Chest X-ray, PA view. Patient: 64 years old, sex M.
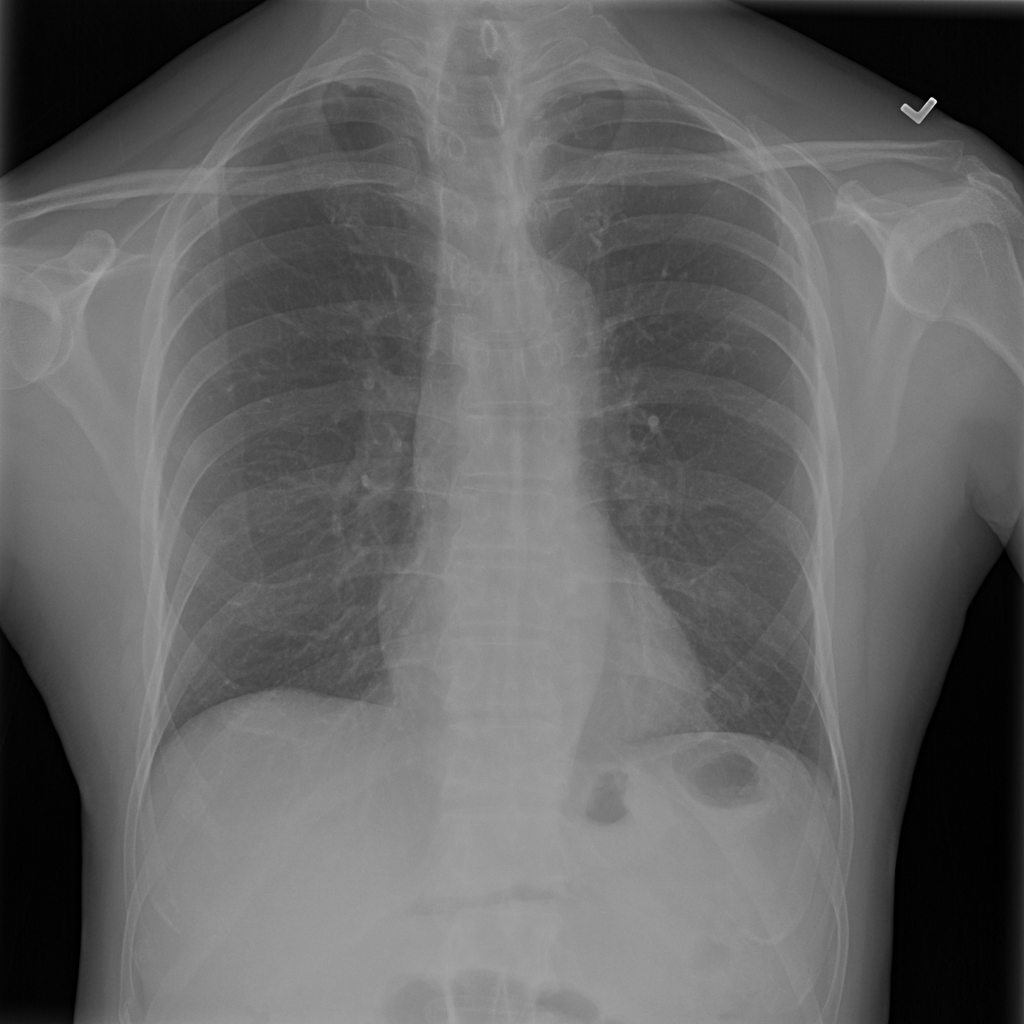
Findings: No Finding